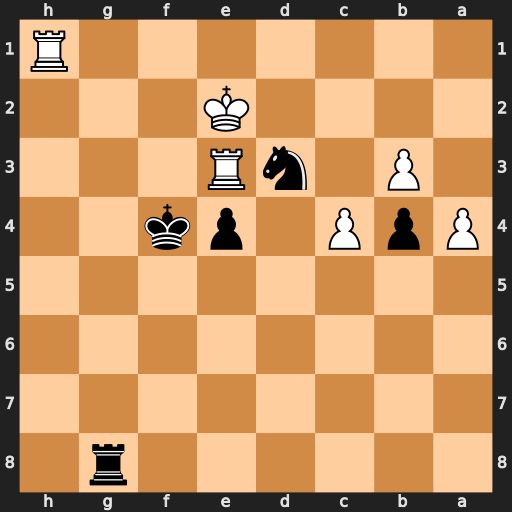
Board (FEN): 6r1/8/8/8/PpP1pk2/1P1nR3/4K3/7R
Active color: b
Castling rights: -
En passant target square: -
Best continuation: Rg2+ Kf1 Rf2+